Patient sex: M
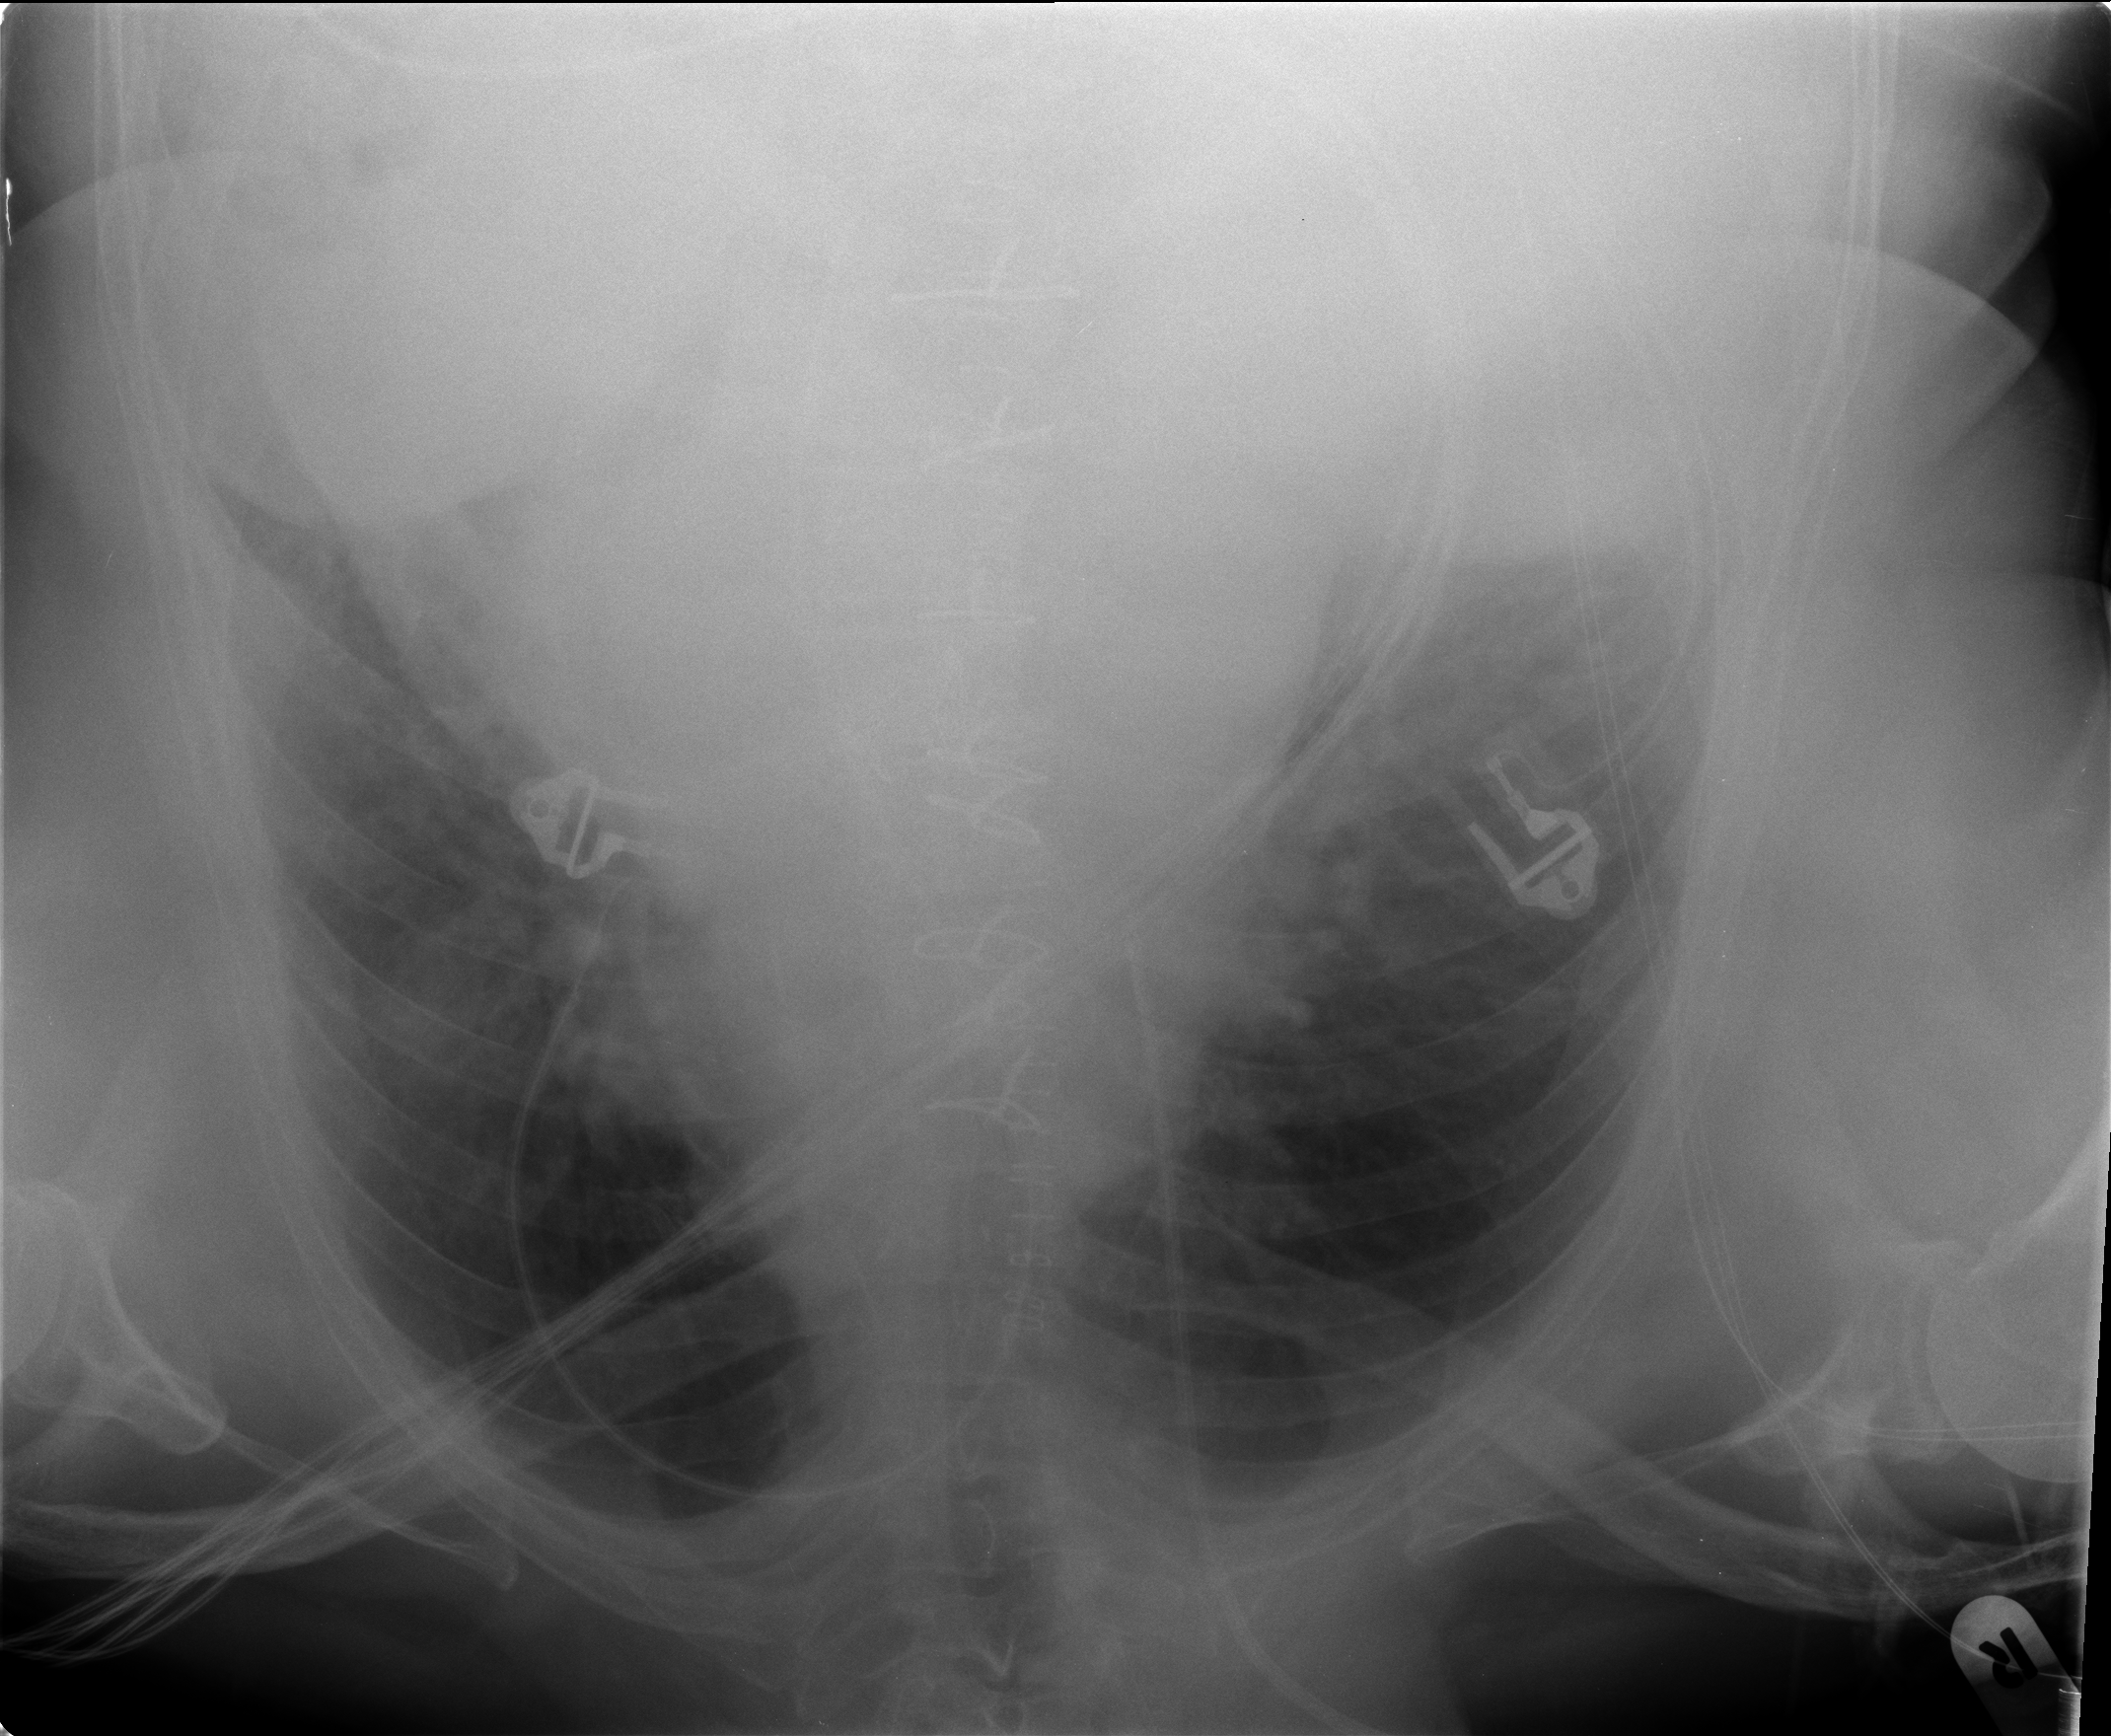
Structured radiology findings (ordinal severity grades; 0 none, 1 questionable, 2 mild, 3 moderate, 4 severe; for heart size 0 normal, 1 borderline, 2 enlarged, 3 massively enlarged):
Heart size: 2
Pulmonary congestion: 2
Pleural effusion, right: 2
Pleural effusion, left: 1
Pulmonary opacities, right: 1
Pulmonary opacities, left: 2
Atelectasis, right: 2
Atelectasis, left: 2